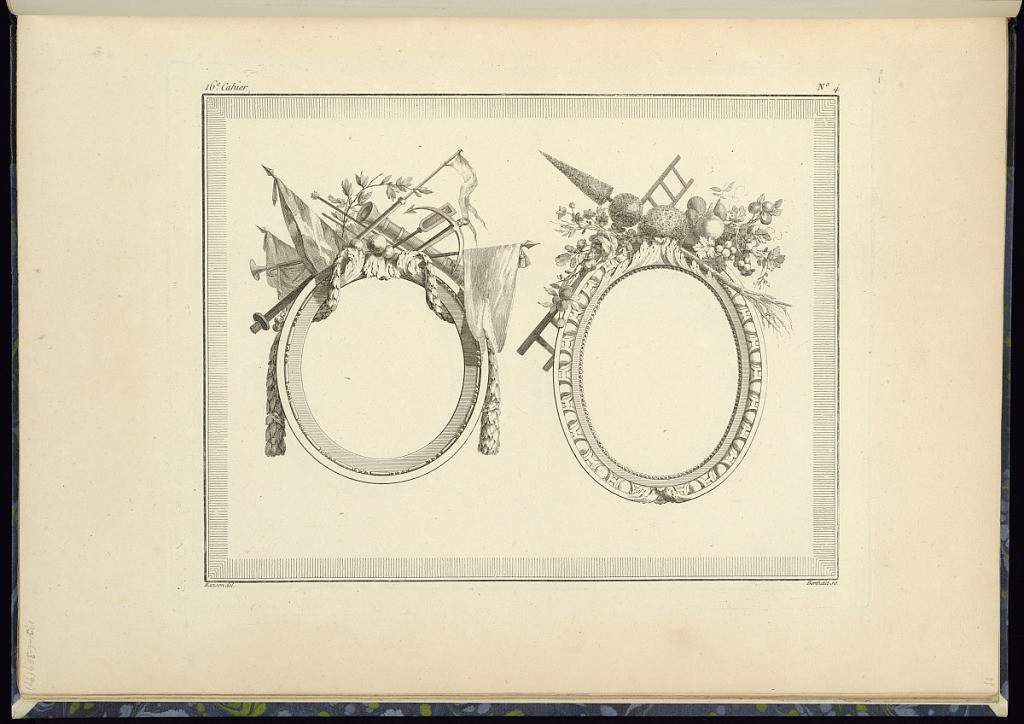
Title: Two Medallion or Frame Designs
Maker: Pierre Ranson, French, 1736–1786
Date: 1778
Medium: Etching on laid paper
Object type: Print
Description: Designs for two medallions or frames, oval and round, decorated with moldings and topped with military and gardening trophies. The ornament and motifs include flags, spears, cannon, foliate branches, horn, festoon of leaves, ladder, topiary, flowers, fruit, beads, and scrolling acanthus leaves (rinceaux). The plate is numbered and signed.